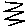
Label: zigzag